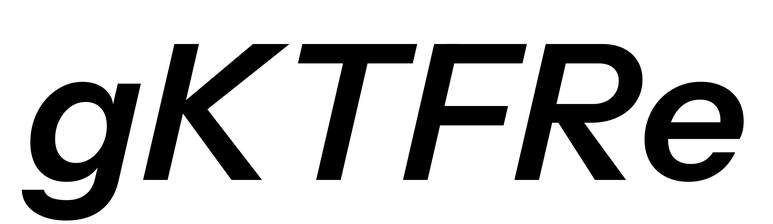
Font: InstrumentSans-Italic_SemiBold_Italic